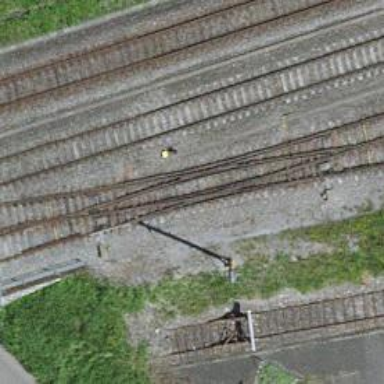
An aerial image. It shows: Railway switch.